Question: I want to create one the following shape in css.

In the above shape how to create in css?
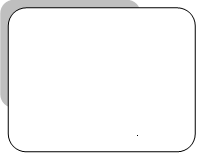
Answer: Here you go: <URL>
HTML:
'''
<div class="box"></div>
'''
CSS:
'''
.box {
background : white;
border : 1px solid #555;
border-radius : 10px;
height : 125px;
margin : 20px;
width : 255px;
}
.box:before {
background : grey;
border-radius : 10px;
content : ' ';
display : block;
height : 125px;
left : -10px;
margin : 20px 0;
position : relative;
top : -30px;
width : 255px;
z-index : -1;
}
'''